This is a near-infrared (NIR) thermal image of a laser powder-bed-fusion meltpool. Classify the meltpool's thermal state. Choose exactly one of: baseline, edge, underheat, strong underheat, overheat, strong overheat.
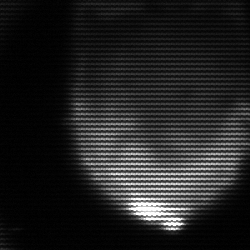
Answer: edge